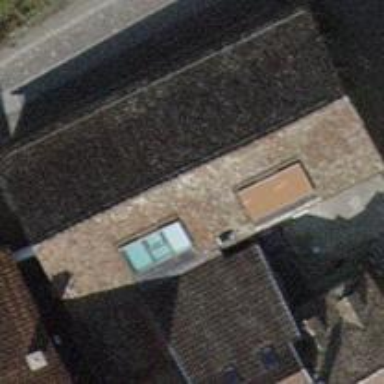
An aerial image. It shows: Gabled building with roof made of roof tiles.